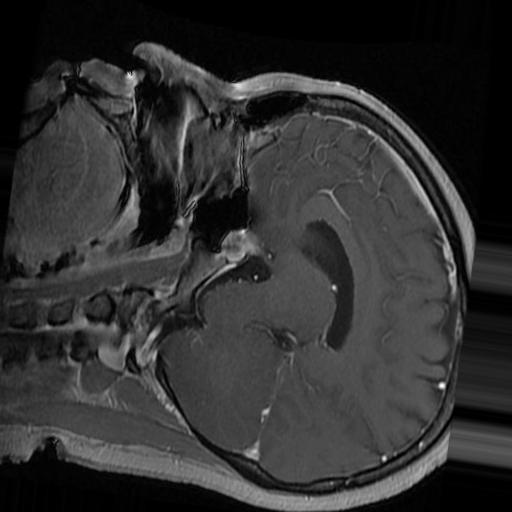
Label: brain_tumor